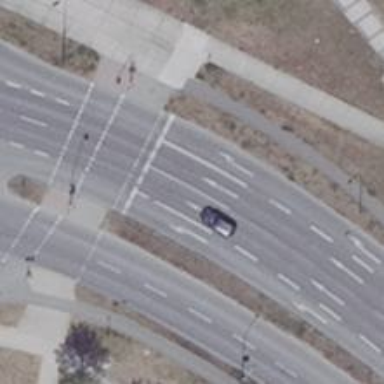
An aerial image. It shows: Road with traffic signals for signaling.